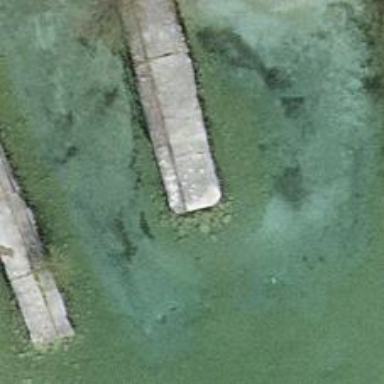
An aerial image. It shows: Man-made pier.